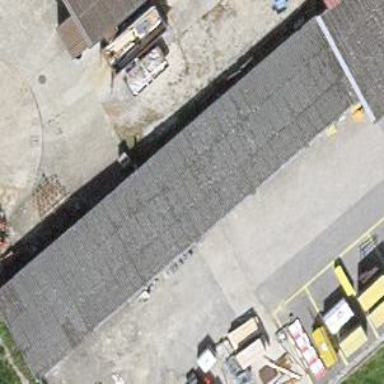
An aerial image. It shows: Industrial building.